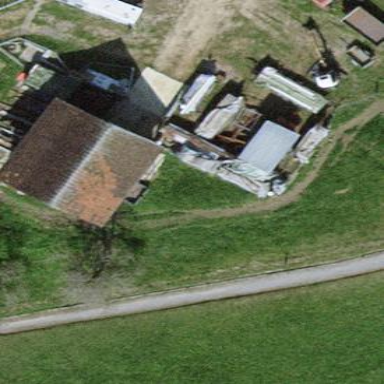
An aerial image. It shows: Shed building.